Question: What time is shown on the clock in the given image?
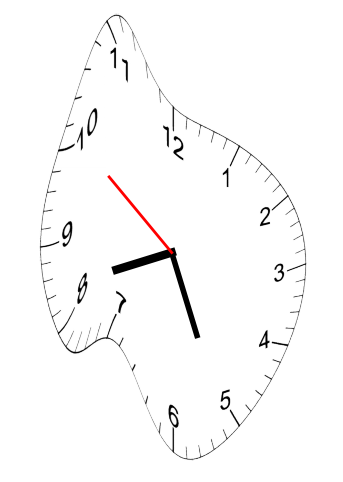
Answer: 08:25:51